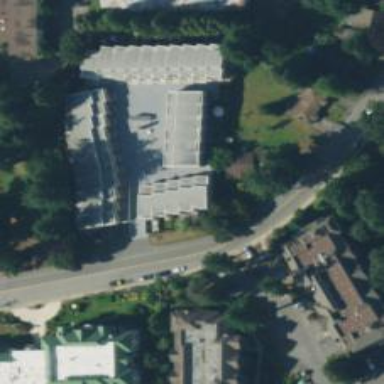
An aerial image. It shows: Detached building.